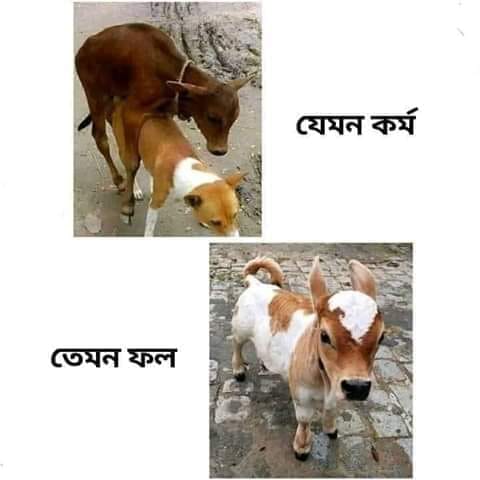
Caption: যেমন কর্ম     তেমন ফল
Label: non-hate